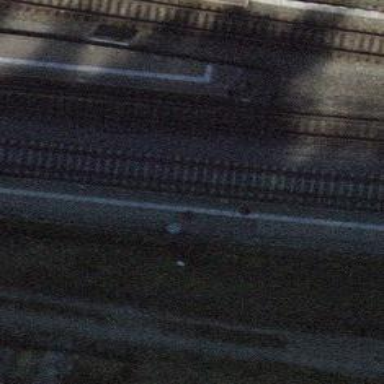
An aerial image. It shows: Railway track with contact line for electrification.